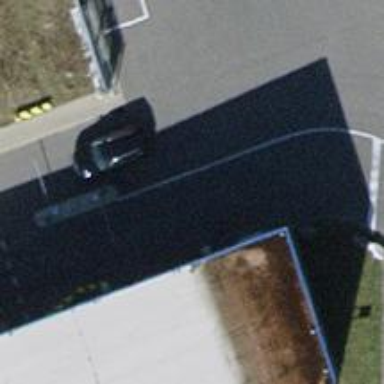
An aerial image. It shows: Road serving as parking aisle.